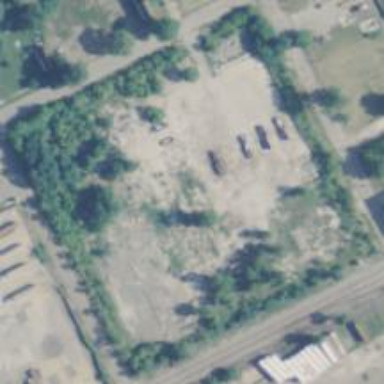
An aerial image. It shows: Brownfield site.